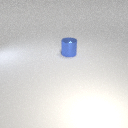
large blue metal cylinder